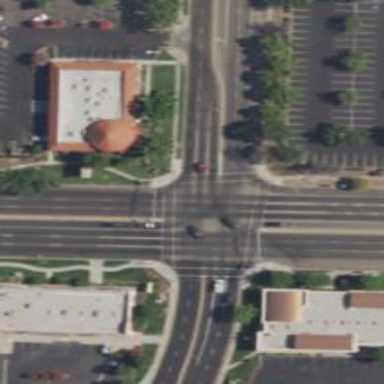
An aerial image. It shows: Crossing on the road.